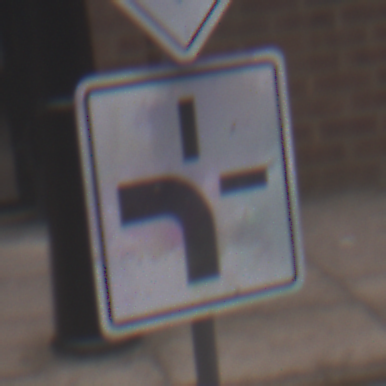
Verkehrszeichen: VerlaufVorfahrtsstrasse1
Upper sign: Vorfahrtsstrasse
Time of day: MorningAfternoon
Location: Outdoor (Urban)
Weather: Overcast
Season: NotSpecified
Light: Natural